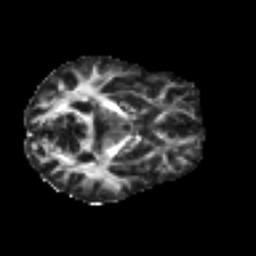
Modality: FA
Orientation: axial
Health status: ill
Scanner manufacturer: philips
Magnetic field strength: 3 T
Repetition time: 9 s
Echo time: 0.127 s